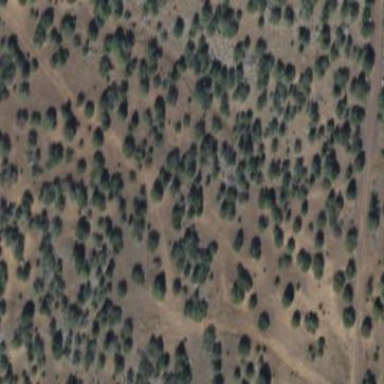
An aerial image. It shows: Area covered in scrub vegetation.